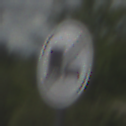
Verkehrszeichen: EndeUeberholverbotKraftfahrzeuge
Umgebung: Outdoor, Nature
Tageszeit: Midday
Wetter: PartlyCloudy
Licht: Natural
Jahreszeit: NotSpecified
Kontrast: HighContrast